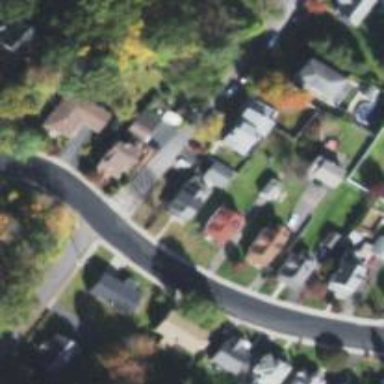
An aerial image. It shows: Neighborhood.